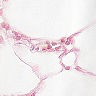
Metastatic tissue present: no